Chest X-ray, AP view. Patient: 33 years old, sex M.
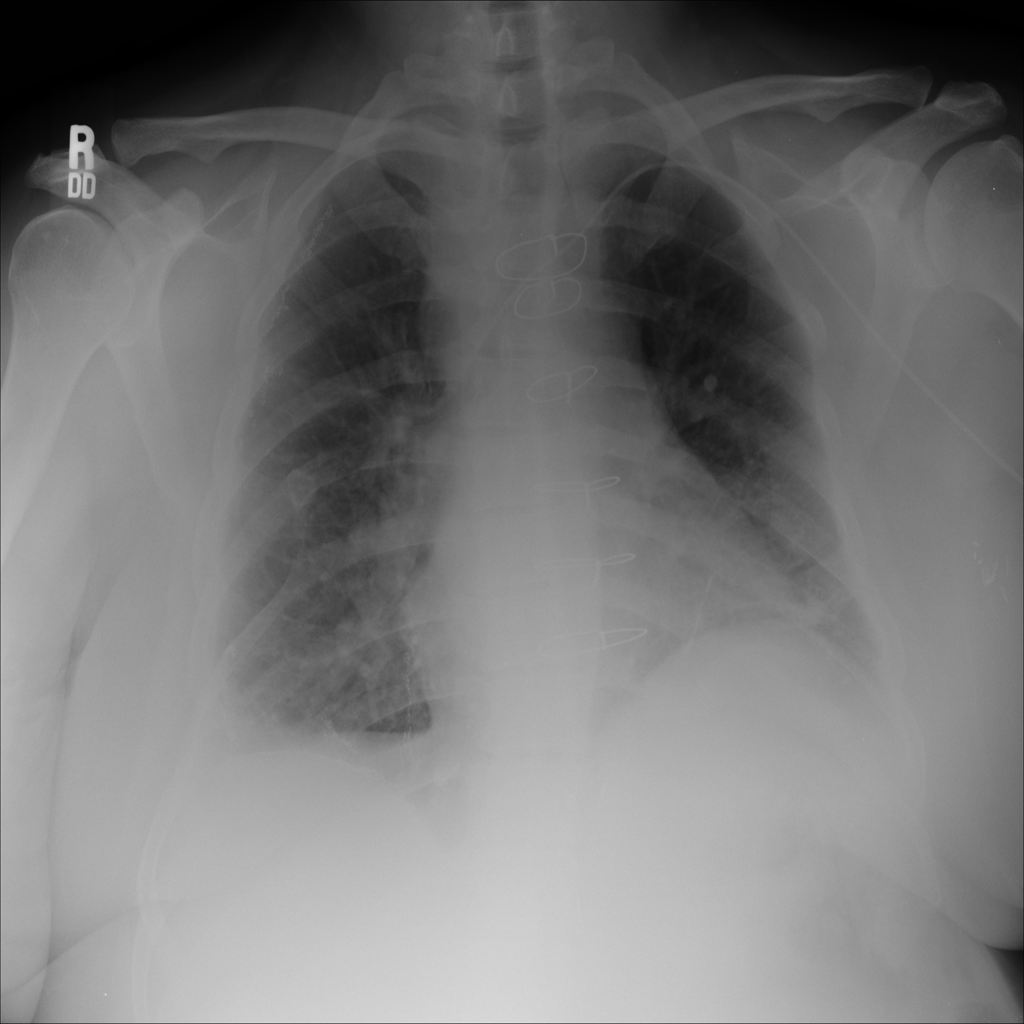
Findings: No Finding